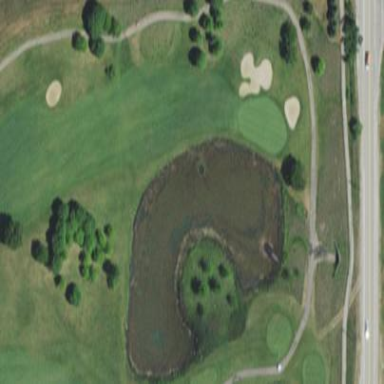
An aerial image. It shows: Natural pond serving as water hazard on golf course.